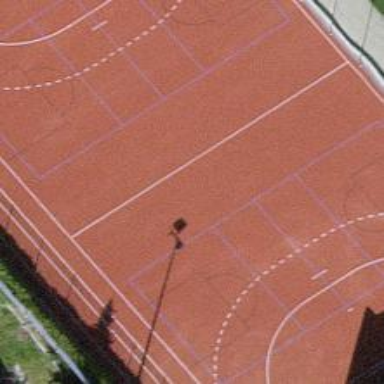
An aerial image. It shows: Sandy pitch for multi-sport activities.